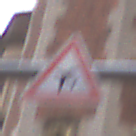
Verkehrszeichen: FlugbetriebRechts
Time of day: Midday
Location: Outdoor (Urban)
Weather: Overcast
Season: NotSpecified
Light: Natural